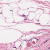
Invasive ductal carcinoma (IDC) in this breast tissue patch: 0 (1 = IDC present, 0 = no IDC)